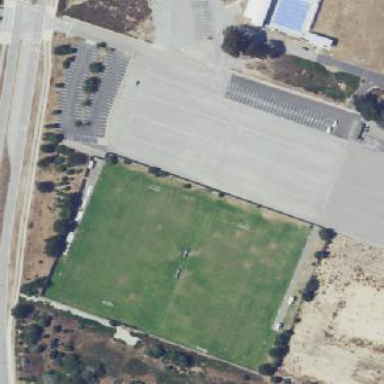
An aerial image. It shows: Soccer pitch for leisure land activities.